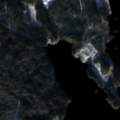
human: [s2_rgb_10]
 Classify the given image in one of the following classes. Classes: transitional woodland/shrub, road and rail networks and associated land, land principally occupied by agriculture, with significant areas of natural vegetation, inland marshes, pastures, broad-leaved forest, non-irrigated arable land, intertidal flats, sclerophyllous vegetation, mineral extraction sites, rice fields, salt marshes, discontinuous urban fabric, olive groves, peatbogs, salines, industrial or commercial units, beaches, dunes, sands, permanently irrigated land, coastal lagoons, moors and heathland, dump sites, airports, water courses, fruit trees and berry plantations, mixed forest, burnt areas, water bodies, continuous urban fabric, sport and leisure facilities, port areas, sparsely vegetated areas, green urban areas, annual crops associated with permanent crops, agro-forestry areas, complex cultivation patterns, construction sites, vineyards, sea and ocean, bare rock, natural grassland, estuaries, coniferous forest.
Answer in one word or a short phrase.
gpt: coniferous forest, water bodies